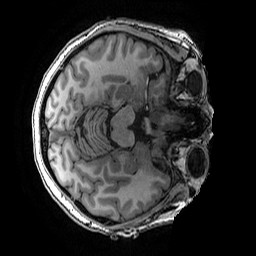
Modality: T1w
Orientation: axial
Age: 17
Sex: female
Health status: ill
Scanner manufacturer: ge
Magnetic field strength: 3 T
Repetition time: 0.007664 s
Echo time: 0.00342 s